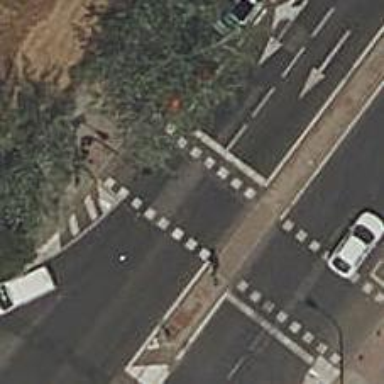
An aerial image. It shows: Road with traffic signals at crossing.